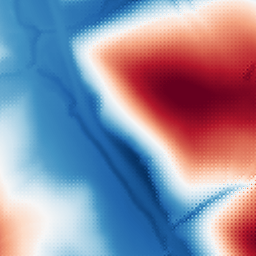
Category: multiscale
Decomposition family: dog_multiscale
Decomposition parameters: sigma_ratio: 2
n_scales: 6
base_sigma: 2
Upsampling method: regularized
Upsampling parameters: scale: 2
lambda_reg: 0.1
Upsampling scale: 2